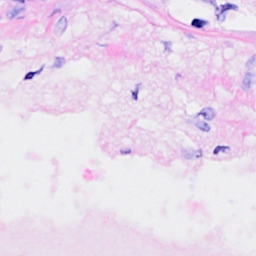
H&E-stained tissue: Breast